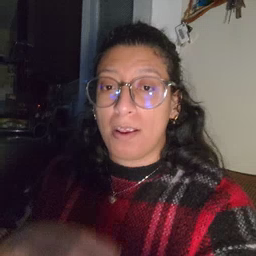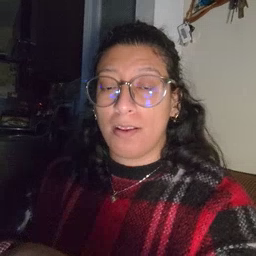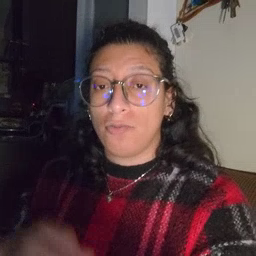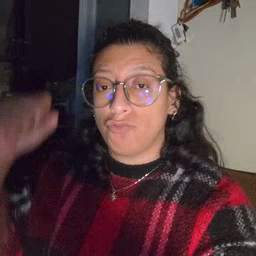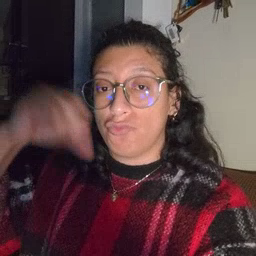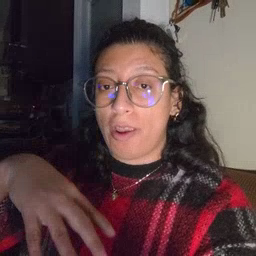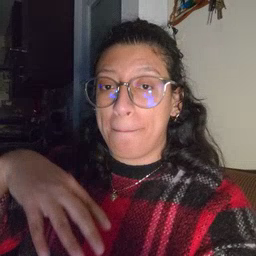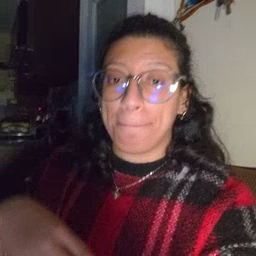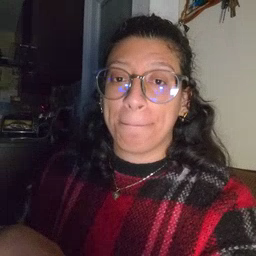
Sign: drop